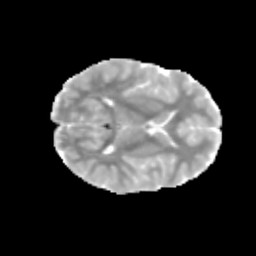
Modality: MD
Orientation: axial
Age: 9
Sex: male
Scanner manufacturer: siemens
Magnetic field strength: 3 T
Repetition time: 3.8 s
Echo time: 0.07 s